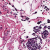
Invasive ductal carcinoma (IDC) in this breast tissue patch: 0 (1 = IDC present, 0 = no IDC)